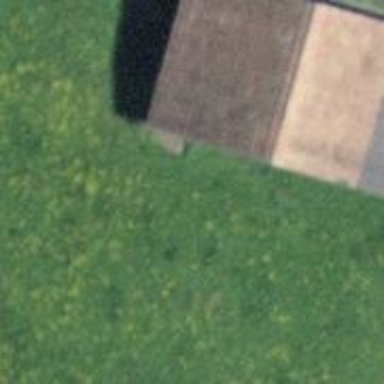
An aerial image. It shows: Barn.